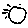
Label: sun